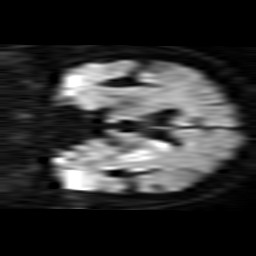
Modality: TRACE
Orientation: coronal
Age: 86
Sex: female
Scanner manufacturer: philips
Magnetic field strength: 1.5 T
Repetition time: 4.52 s
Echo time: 0.07843 s